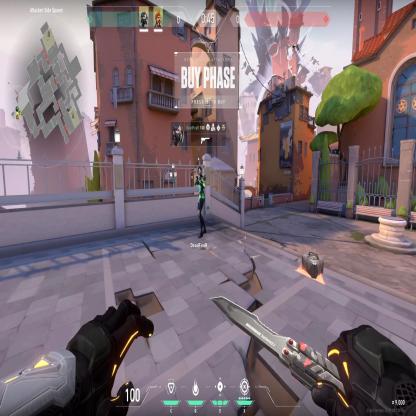
Label: dropped spike ; teammate